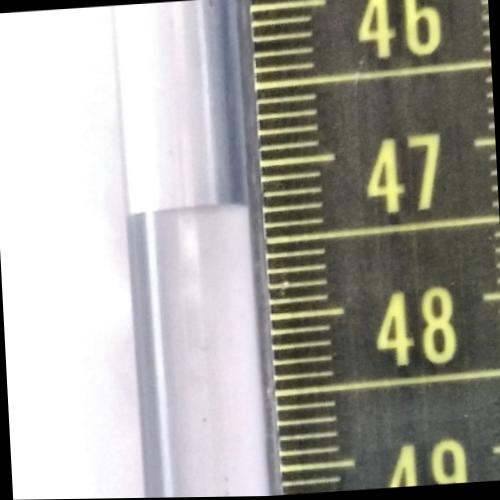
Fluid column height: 47.3 cm